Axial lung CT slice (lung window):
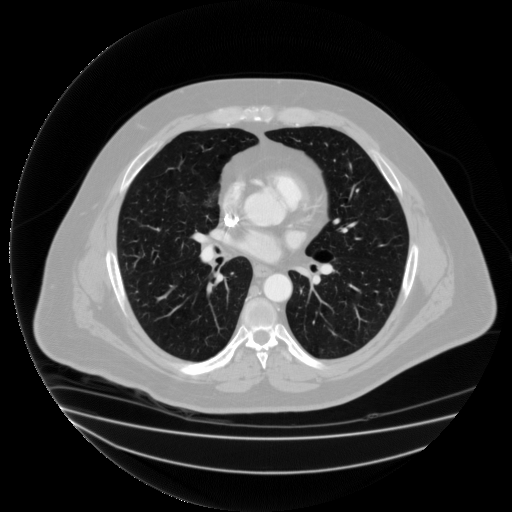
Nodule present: yes
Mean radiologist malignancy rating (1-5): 3.333